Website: home-depot
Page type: account-dashboard
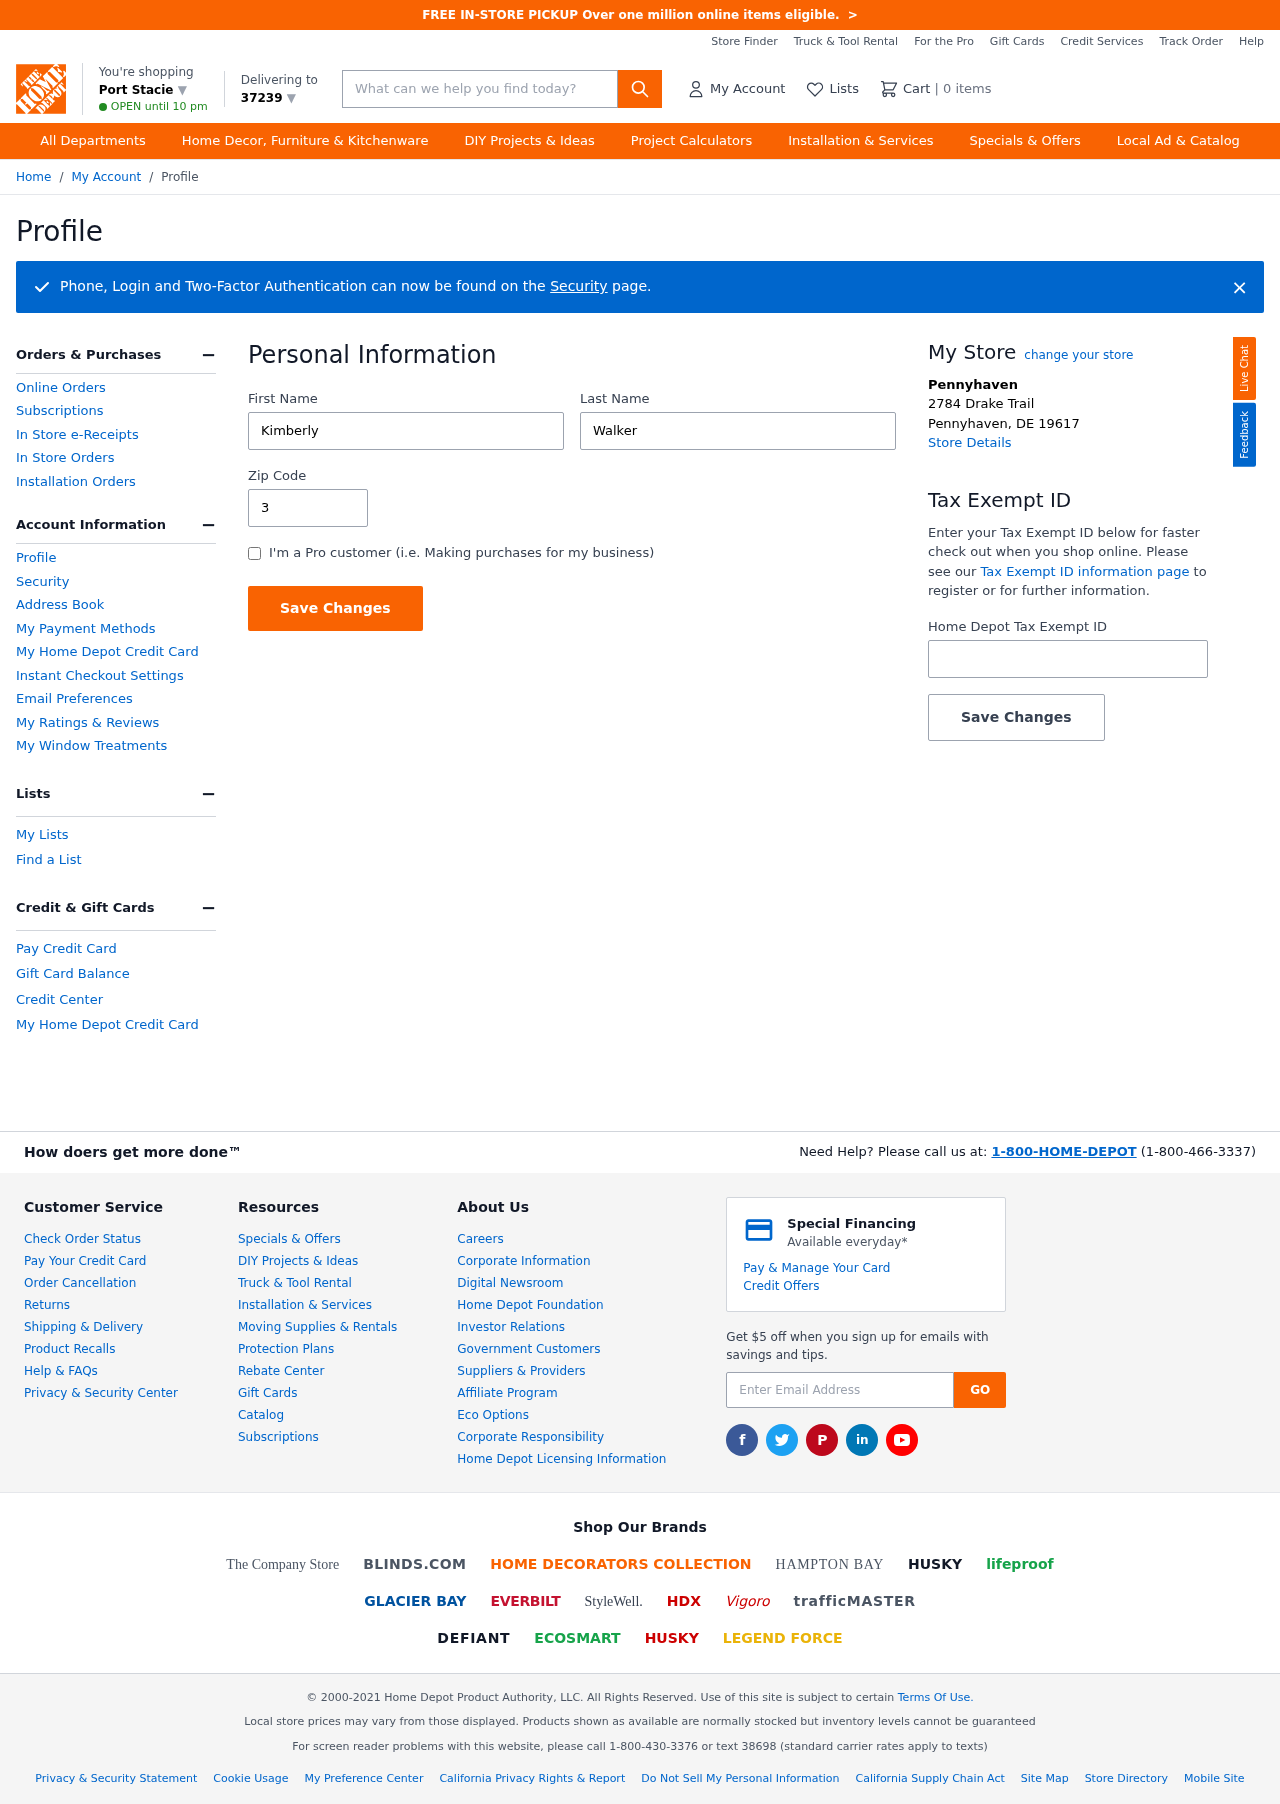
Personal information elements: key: PII_CITY
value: Port Stacie ▼
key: PII_FIRSTNAME
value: Kimberly
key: PII_LASTNAME
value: Walker
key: PII_LOCATION1_CITY
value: Pennyhaven
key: PII_LOCATION1_CITY_STATE_ZIP
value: Pennyhaven, DE 19617
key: PII_LOCATION1_STREET
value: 2784 Drake Trail
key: PII_POSTCODE
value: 37239 ▼
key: PII_POSTCODE
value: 37239
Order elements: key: ORDER_NUM_ITEMS
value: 0
Search elements: key: HEADER_SEARCH
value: What can we help you find today?